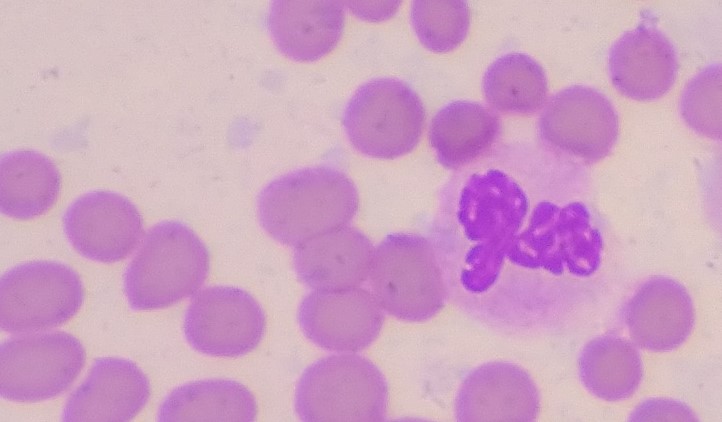
White blood cell type: Neutrophil